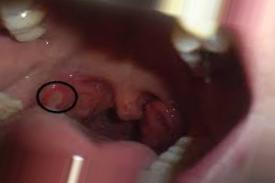
Condition: Mouth Ulcer